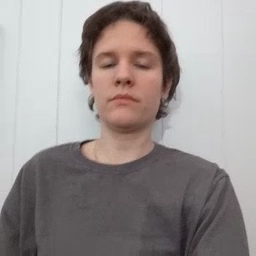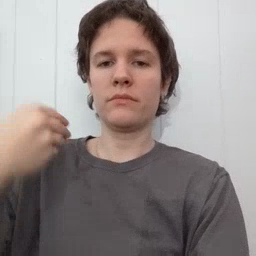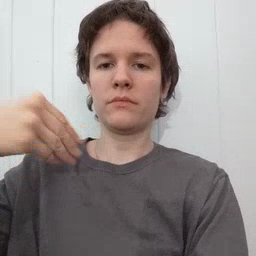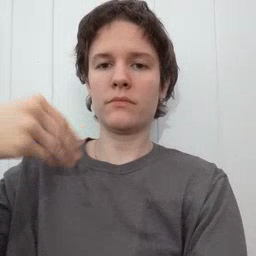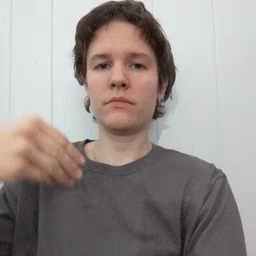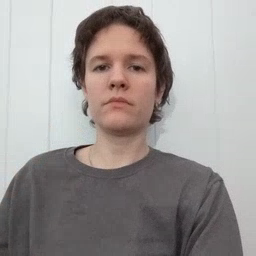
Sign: store